Question: What is the second channel name?
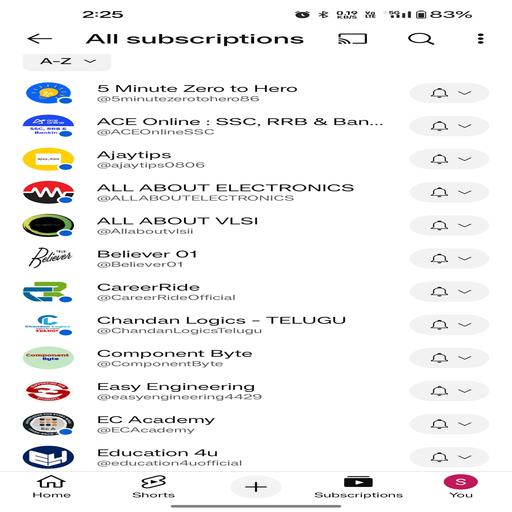
Answer: ACE Online